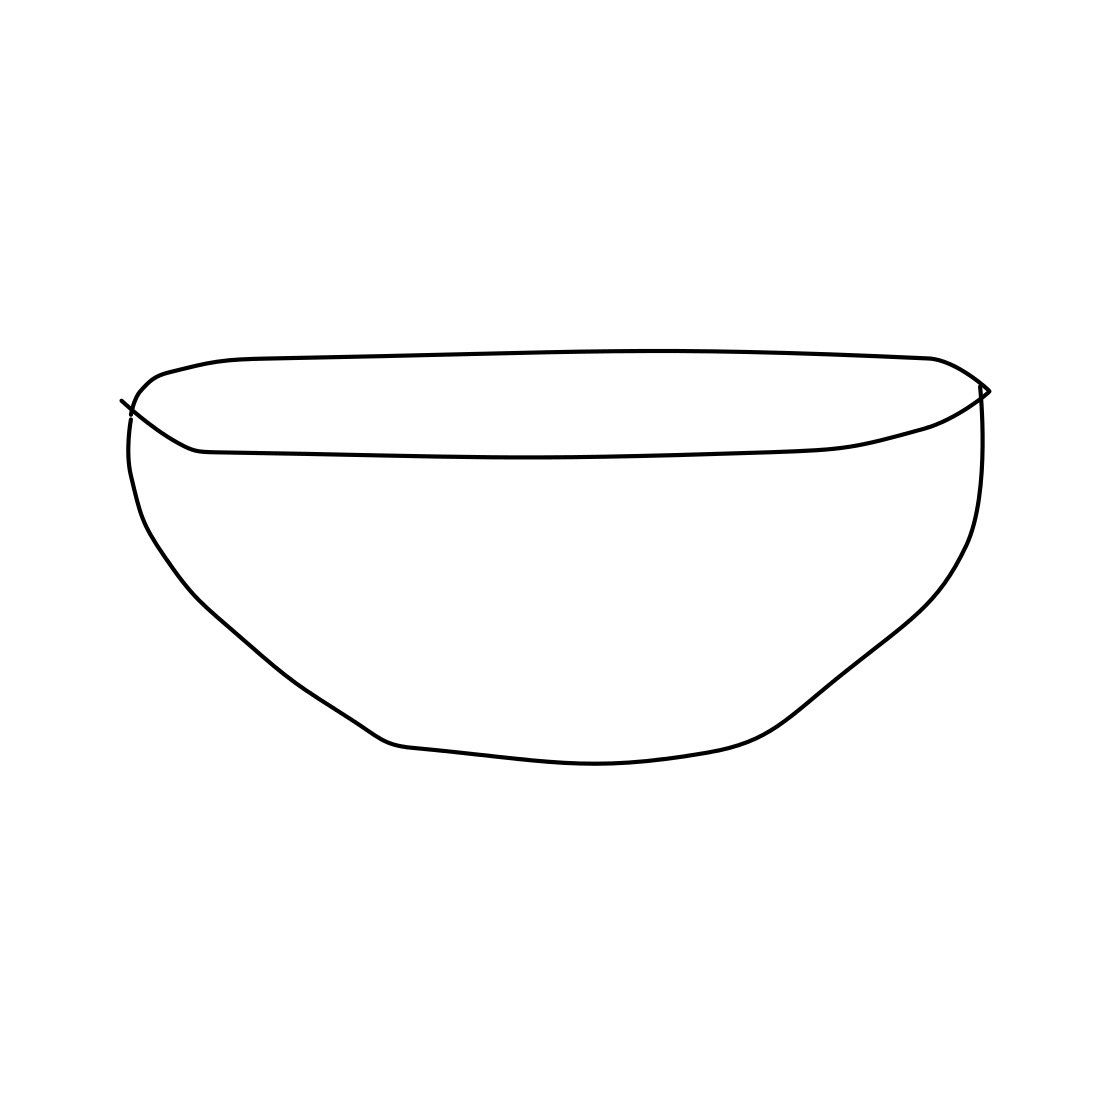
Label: bowl